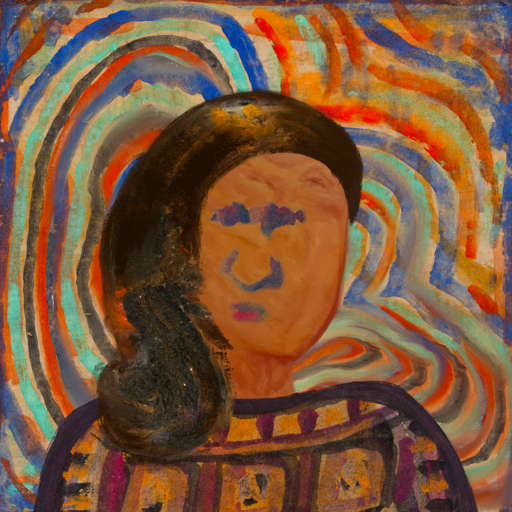
Background: Sisters, Head And Neck Front: Pious_Lady, Face Front: In_The_Sun, Bust: Doll, Hair Front: Gypsy_Queen, Head Accessory: Blank, Second Necklace: Blank, Necklace: Blank, Baby: Blank